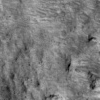
Atmospheric dust classification: not_dusty